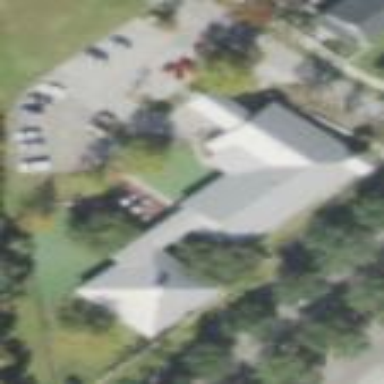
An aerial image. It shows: Kindergarten.